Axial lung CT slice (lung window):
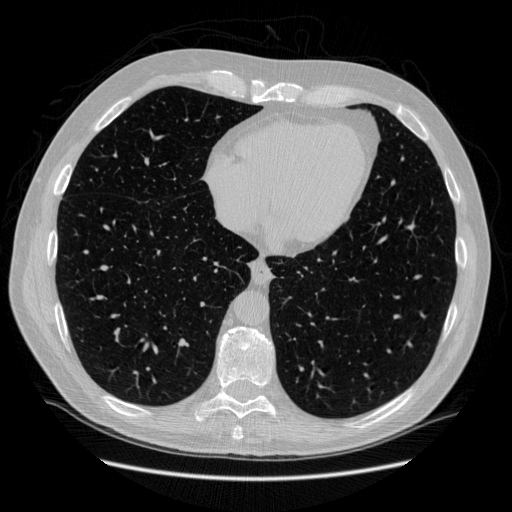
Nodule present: no